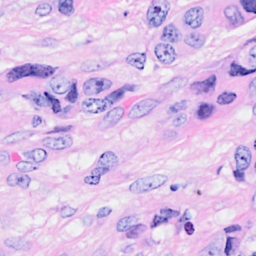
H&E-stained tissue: Breast